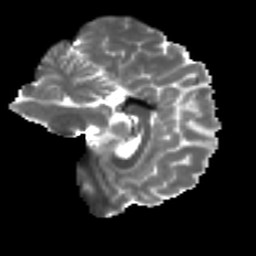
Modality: T2w
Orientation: sagittal
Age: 25
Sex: male
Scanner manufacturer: ge
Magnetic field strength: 3 T
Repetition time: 7.8 s
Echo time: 0.0606 s